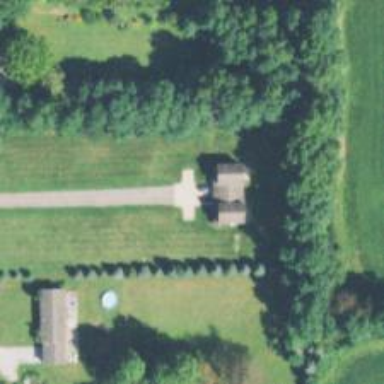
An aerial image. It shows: Driveway.